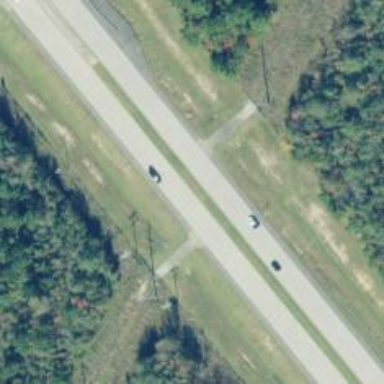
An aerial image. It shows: Primary highway with dual carriageway.